Field crop: maize
Growth stage: 2
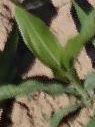
Species: maize